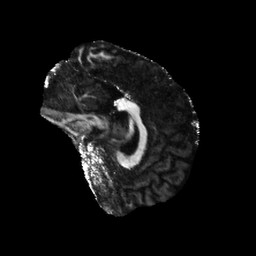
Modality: FA
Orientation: sagittal
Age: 27
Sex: male
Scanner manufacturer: siemens
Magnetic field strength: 6.98 T
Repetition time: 7.08 s
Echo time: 0.0756 s